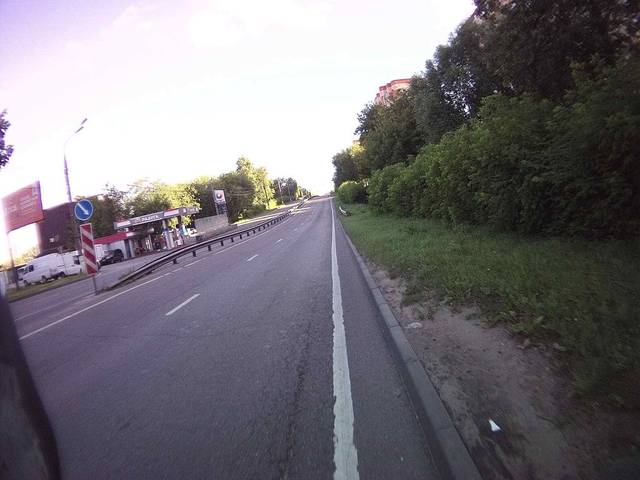
Region: Russia
Coordinates: 55.449, 37.552